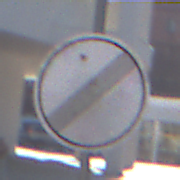
Verkehrszeichen: EndeSaemtlicherBegrenzungen
Umgebung: Outdoor, Urban
Tageszeit: MorningAfternoon
Wetter: Clear
Licht: Natural
Jahreszeit: NotSpecified
Kontrast: HighContrast